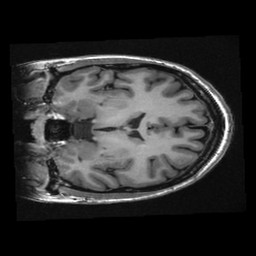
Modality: T1w
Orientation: coronal
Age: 29
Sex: female
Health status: healthy
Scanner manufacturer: ge
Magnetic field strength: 3 T
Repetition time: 0.00826 s
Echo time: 0.003108 s